【题型】填空题　【知识点】平面几何　【难度】medium
如图，在矩形$ABCD$中，$AB=3$，$BC=4$，将矩形$ABCD$绕点$A$旋转，点$B$、$C$、$D$落在点$B_1$、$C_1$、$D_1$处。如果点$B_1$落在直线$AC$上，那么$BB_1 = \underline{\ \ \ \ \ \ }$。

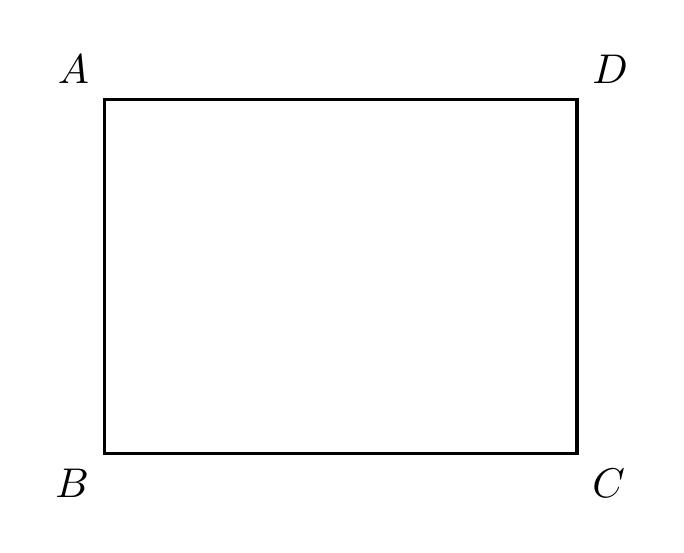
【解答】
\noindent
【答案】$\dfrac{6\sqrt{5}}{5}$ 或 $\dfrac{12\sqrt{5}}{5}$

\vspace{1em}
\noindent
【分析】作$BE \perp AC$于点$E$，由$\angle ABC=90^\circ,AB=3,BC=4$，求得$AC=5$，由$S_{\triangle ABC}=\dfrac{1}{2} \times 5 \times BE = \dfrac{1}{2} \times 3 \times 4$，求得$BE=\dfrac{12}{5}$，则$AE=\sqrt{AB^2-BE^2}=\dfrac{9}{5}$，再分两种情况讨论，一是点$B_1$落在线段$AC$上，由旋转得$AB_1=AB=3$，则$EB_1=AB_1-AE=\dfrac{6}{5}$，求得$BB_1=\sqrt{BE^2+EB_1^2}=\dfrac{6\sqrt{5}}{5}$；二是点$B_1$落在线段$AC$延长线上，则$EB_1=AB_1+AE=\dfrac{24}{5}$，求得$BB_1=\sqrt{BE^2+EB_1^2}=\dfrac{12\sqrt{5}}{5}$，于是得到问题的答案。

\vspace{1em}
\noindent
【详解】解：作$BE \perp AC$于点$E$，则$\angle AEB = \angle BEC = 90^\circ$，\\
$\because$ 四边形$ABCD$是矩形，$AB=3,BC=4$，\\
$\therefore \angle ABC = 90^\circ$，\\
$\therefore AC = \sqrt{AB^2+BC^2}=5$，\\
$\because S_{\triangle ABC}=\dfrac{1}{2} \times 5 \times BE = \dfrac{1}{2} \times 3 \times 4$，\\
$\therefore BE = \dfrac{12}{5}$，\\
$\therefore AE = \sqrt{AB^2-BE^2} = \dfrac{9}{5}$，\\
如图1，点$B_1$落在线段$AC$上，\\

由旋转得$AB_1 = AB = 3$，\\
$\therefore EB_1 = AB_1 - AE = \dfrac{6}{5}$，\\
$\therefore BB_1 = \sqrt{BE^2 + EB_1^2} = \dfrac{6\sqrt{5}}{5}$；

\vspace{1em}
\noindent
如图2，点$B_1$落在线段$AC$延长线上，\\

由旋转得$AB_1 = AB = 3$，\\
$\therefore EB_1 = AB_1 + AE = \dfrac{24}{5}$，\\
$\therefore BB_1 = \sqrt{BE^2 + EB_1^2} = \dfrac{12\sqrt{5}}{5}$，\\
综上所述，$BB_1$的长为$\dfrac{6\sqrt{5}}{5}$ 或 $\dfrac{12\sqrt{5}}{5}$，\\
故答案为：$\dfrac{6\sqrt{5}}{5}$ 或 $\dfrac{12\sqrt{5}}{5}$。

\vspace{1em}
\noindent
【点睛】此题重点考查矩形的性质、勾股定理、旋转的性质、根据面积等式求线段的长度、分类讨论数学思想的运用等知识与方法，正确地进行分类讨论并且画出相应的图形是解题的关键。
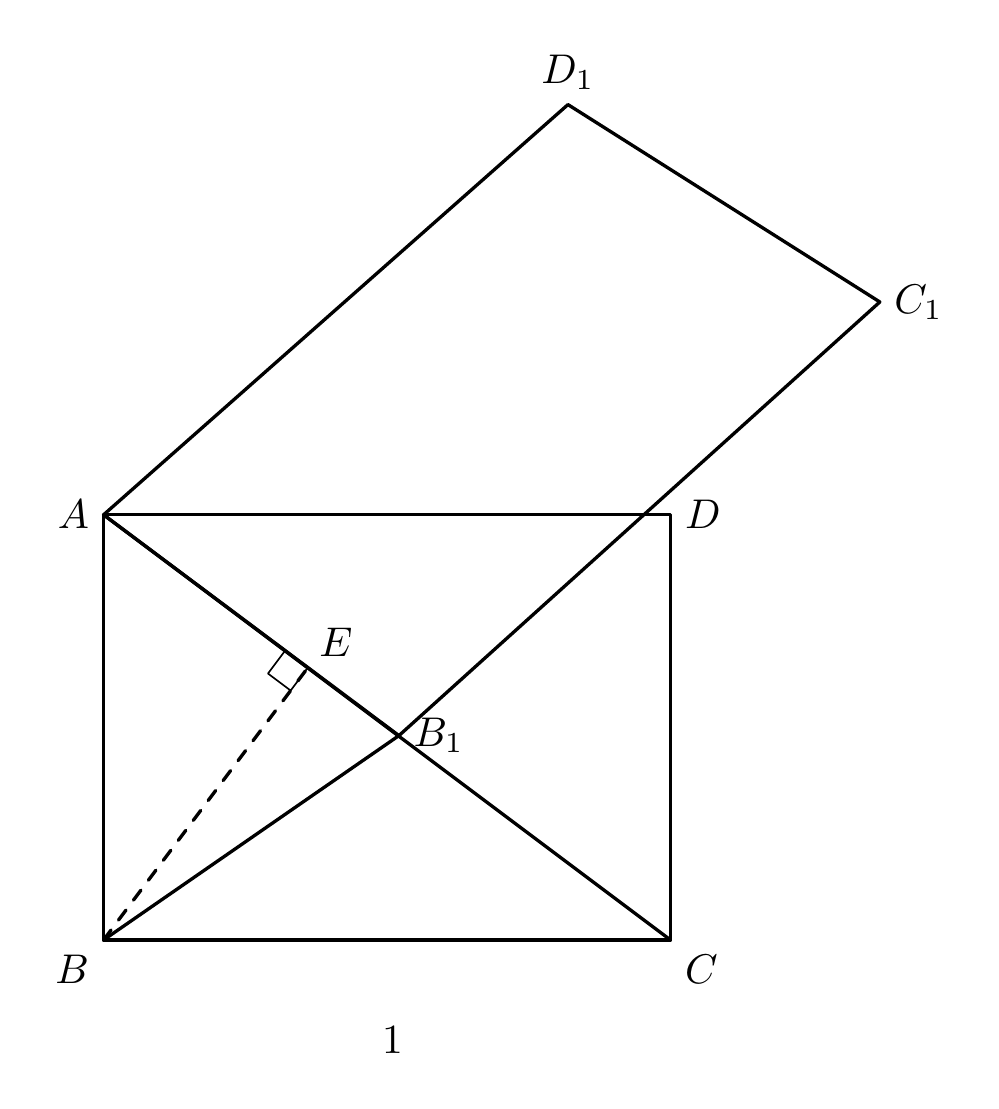
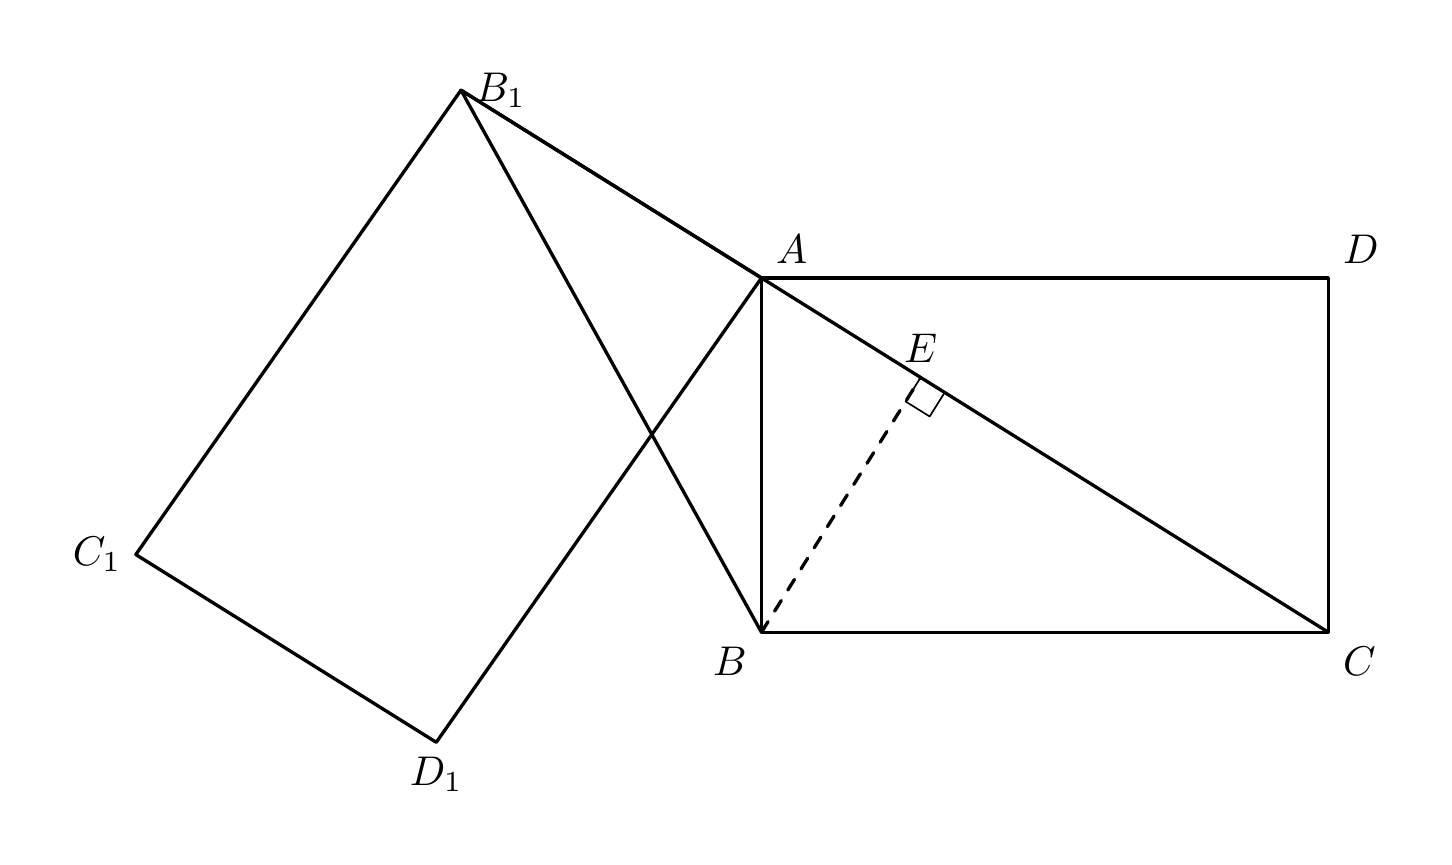